Question: I'm creating an EER diagram. When I edit a table and add columns to it, I almost always have to remove a bogus column that the program inserts automatically.
E.g., I have table 'foo' with a single column 'foo_id' and I add 'foo_name' I end up with a bogus 'foocol' at the end:

- -
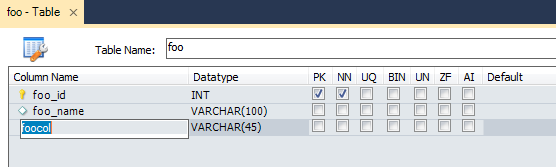
Answer: You can press escape and it will remove the column.